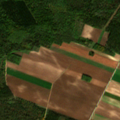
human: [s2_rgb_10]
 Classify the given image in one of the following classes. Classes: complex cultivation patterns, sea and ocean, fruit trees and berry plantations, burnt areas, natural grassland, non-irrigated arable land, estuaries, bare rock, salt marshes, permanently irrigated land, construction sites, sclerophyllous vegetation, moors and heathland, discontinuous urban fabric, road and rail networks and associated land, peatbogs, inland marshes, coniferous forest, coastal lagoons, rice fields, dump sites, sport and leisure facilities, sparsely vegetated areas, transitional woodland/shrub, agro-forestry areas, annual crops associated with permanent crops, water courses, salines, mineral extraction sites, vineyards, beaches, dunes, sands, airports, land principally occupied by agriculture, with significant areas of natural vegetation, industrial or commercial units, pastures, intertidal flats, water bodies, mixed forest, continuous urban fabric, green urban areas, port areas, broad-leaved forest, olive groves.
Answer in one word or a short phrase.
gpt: non-irrigated arable land, broad-leaved forest, mixed forest